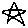
Label: star